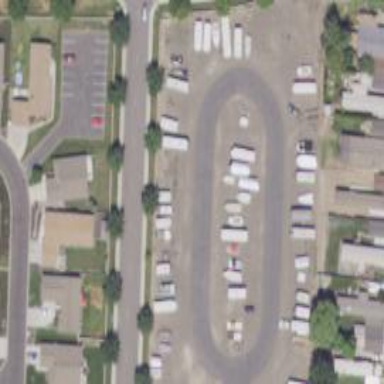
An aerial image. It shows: Area designated for garages.